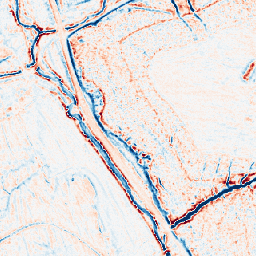
Category: edge_preserving
Decomposition family: bilateral
Decomposition parameters: d: 9
sigma_color: 50
sigma_space: 150
Upsampling method: nearest
Upsampling parameters: scale: 4
Upsampling scale: 4